Question: In some cases matplotlib shows plot with errorbars errorneously when using logarithmic scale.
Suppose these data (within pylab for example):
'''
s=[19.0, 20.0, 21.0, 22.0, 24.0]
v=[36.5, 66.814250000000001, 130.17750000000001, 498.57466666666664, 19.41]
verr=[0.28999999999999998, 80.075044597909169, 71.322124839818571, 650.11015891565125, 0.02]
errorbar(s,v,yerr=verr)
'''
and I get a normal result but when I switch to logarithmic scale:
'''
yscale('log')
'''
I get a plot in which some errorbars are not visible, although you can still see some of the error bar caps. (See below.) Why is this happening, and how can I fix it?

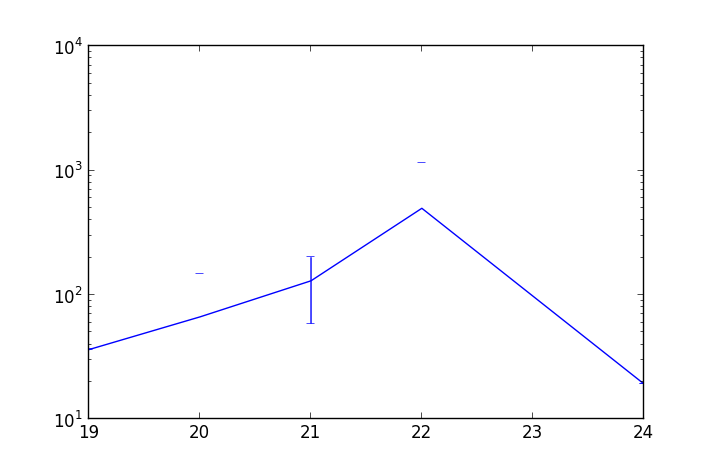
Answer: The problem is that for some points 'v-verr' is becoming negative, values <=0 cannot be shown on a logarithmic axis ('log(x)', 'x<=0' is undefined) To get around this you can use asymmetric errors and force the resulting values to be above zero for the offending points.
At any point for which errors are bigger than value 'verr>=v' we assign 'verr=.999v' in this case the error bar will go close to zero.
Here is the script
'''
import matplotlib.pyplot as plt
import numpy as np
s=[19.0, 20.0, 21.0, 22.0, 24.0]
v=np.array([36.5, 66.814250000000001, 130.17750000000001, 498.57466666666664, 19.41])
verr=np.array([0.28999999999999998, 80.075044597909169, 71.322124839818571, 650.11015891565125, 0.02])
verr2 = np.array(verr)
verr2[verr>=v] = v[verr>=v]*.999999
plt.errorbar(s,v,yerr=[verr2,verr])
plt.ylim(1E1,1E4)
plt.yscale('log')
plt.show()
'''
Here is the result